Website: crate-barrel
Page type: account-dashboard
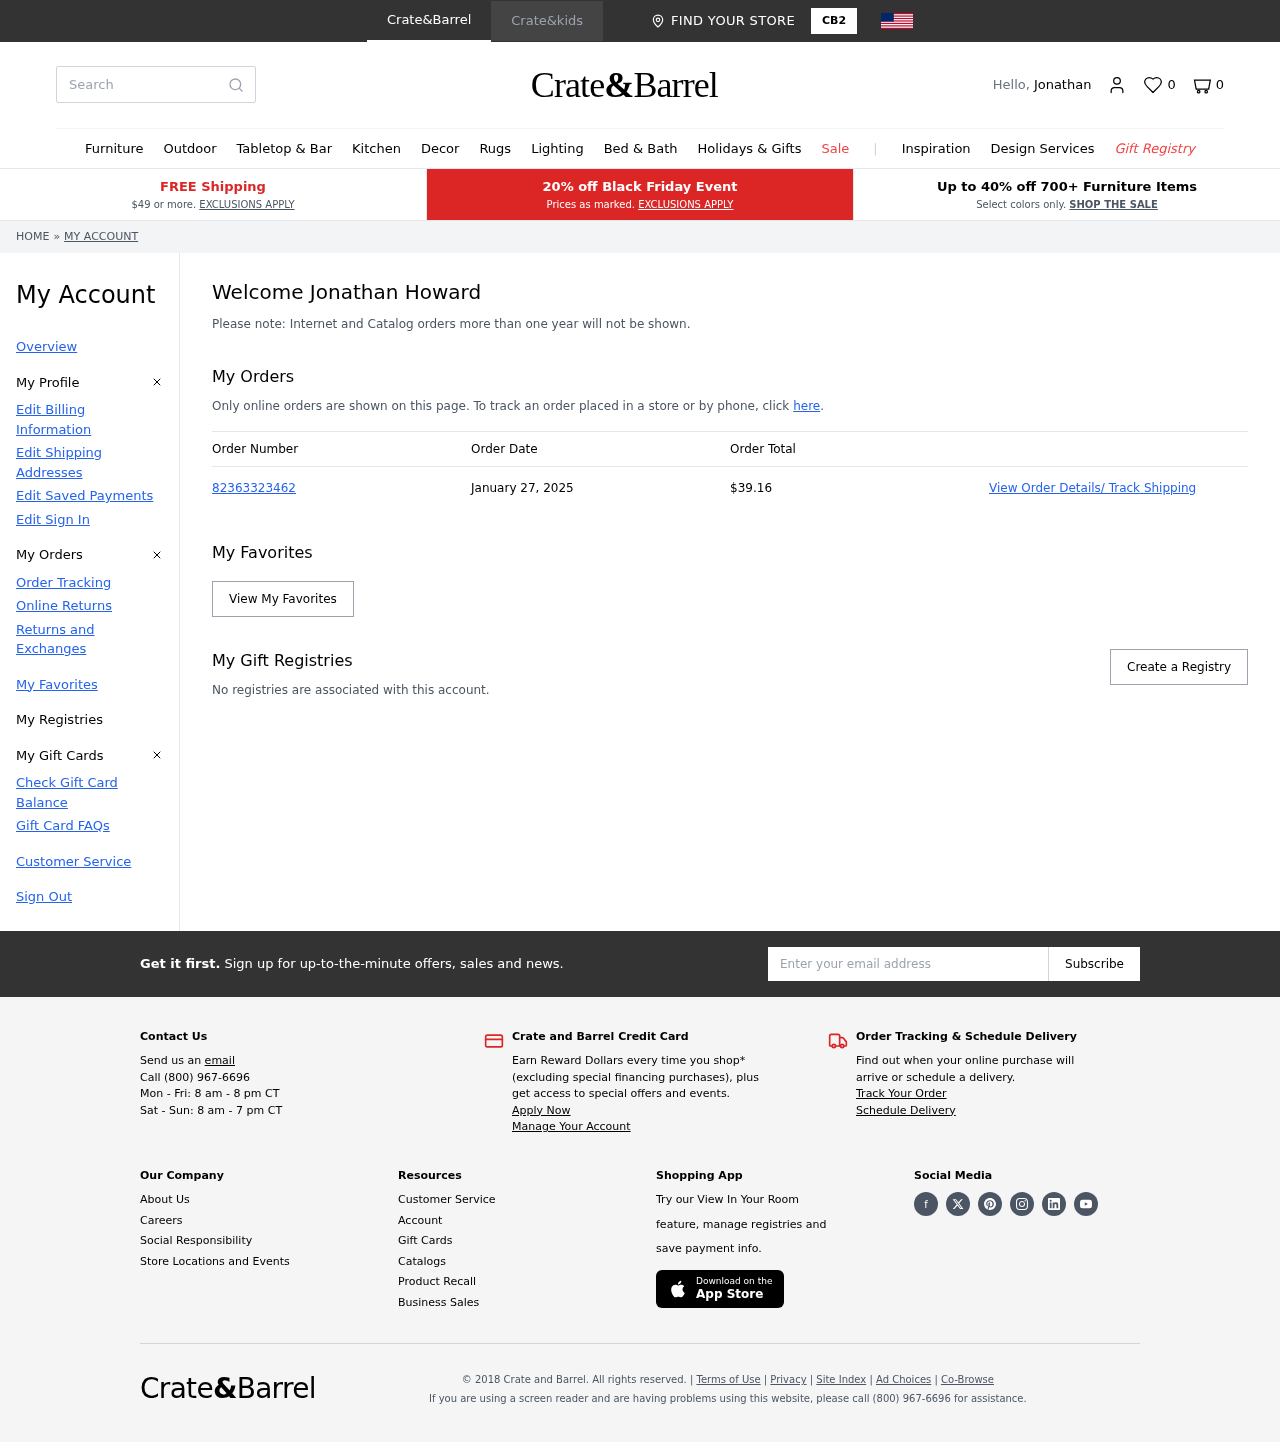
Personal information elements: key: PII_EMAIL
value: jhoward@hotmail.com
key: PII_FIRSTNAME
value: Jonathan
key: PII_FULLNAME
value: Jonathan Howard
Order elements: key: ORDER_NUM_ITEMS
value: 0
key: ORDER_NUMBER
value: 82363323462
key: ORDER_DATE
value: January 27, 2025
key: ORDER_TOTAL
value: $39.16
Search elements: key: HEADER_SEARCH
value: Search
Other elements: key: FAVORITES_COUNT
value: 0